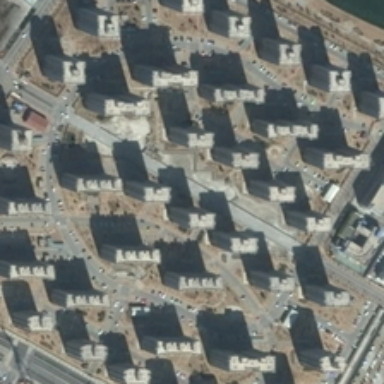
Two blocks of high rise residential buildings cast shades onto the bare ground with pathways .